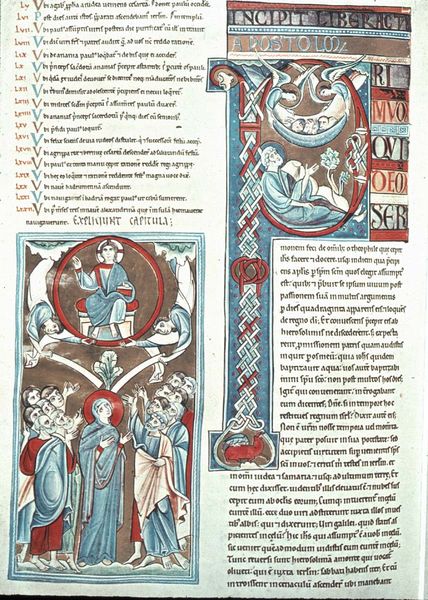
Titel: Souvigny Bibel
Institution: Moulins, Bibliothèque Municipale
Schlagwörter: blau, flügel, weiß, menschen, schwarz, rot, gold, kreis, engel, schrift, hocker, kissen, buch, druck, seite, illustration, buchseite, rauten, jesus, heilige, maria, flechtwerk, latein, glorie, p